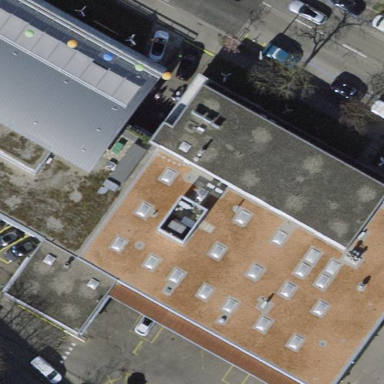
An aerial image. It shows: Building housing car shop.